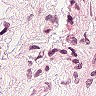
Metastatic tissue present: no